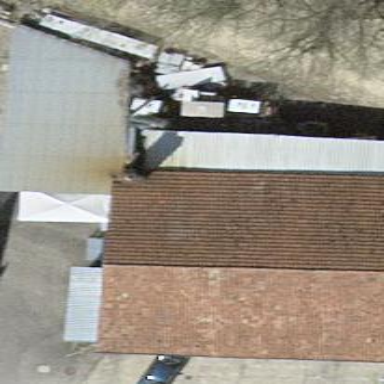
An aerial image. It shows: Building with gabled roof.